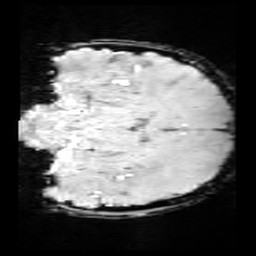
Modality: SWI
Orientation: coronal
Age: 9
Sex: female
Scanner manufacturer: siemens
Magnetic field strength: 3 T
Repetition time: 0.027 s
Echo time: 0.02 s